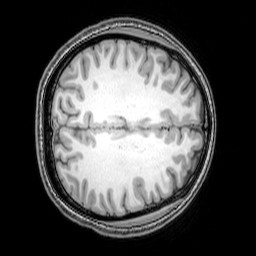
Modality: T1w
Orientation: axial
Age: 25
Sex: female
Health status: healthy
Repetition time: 0.081 s
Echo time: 0.037 s